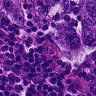
Metastatic tissue present: yes